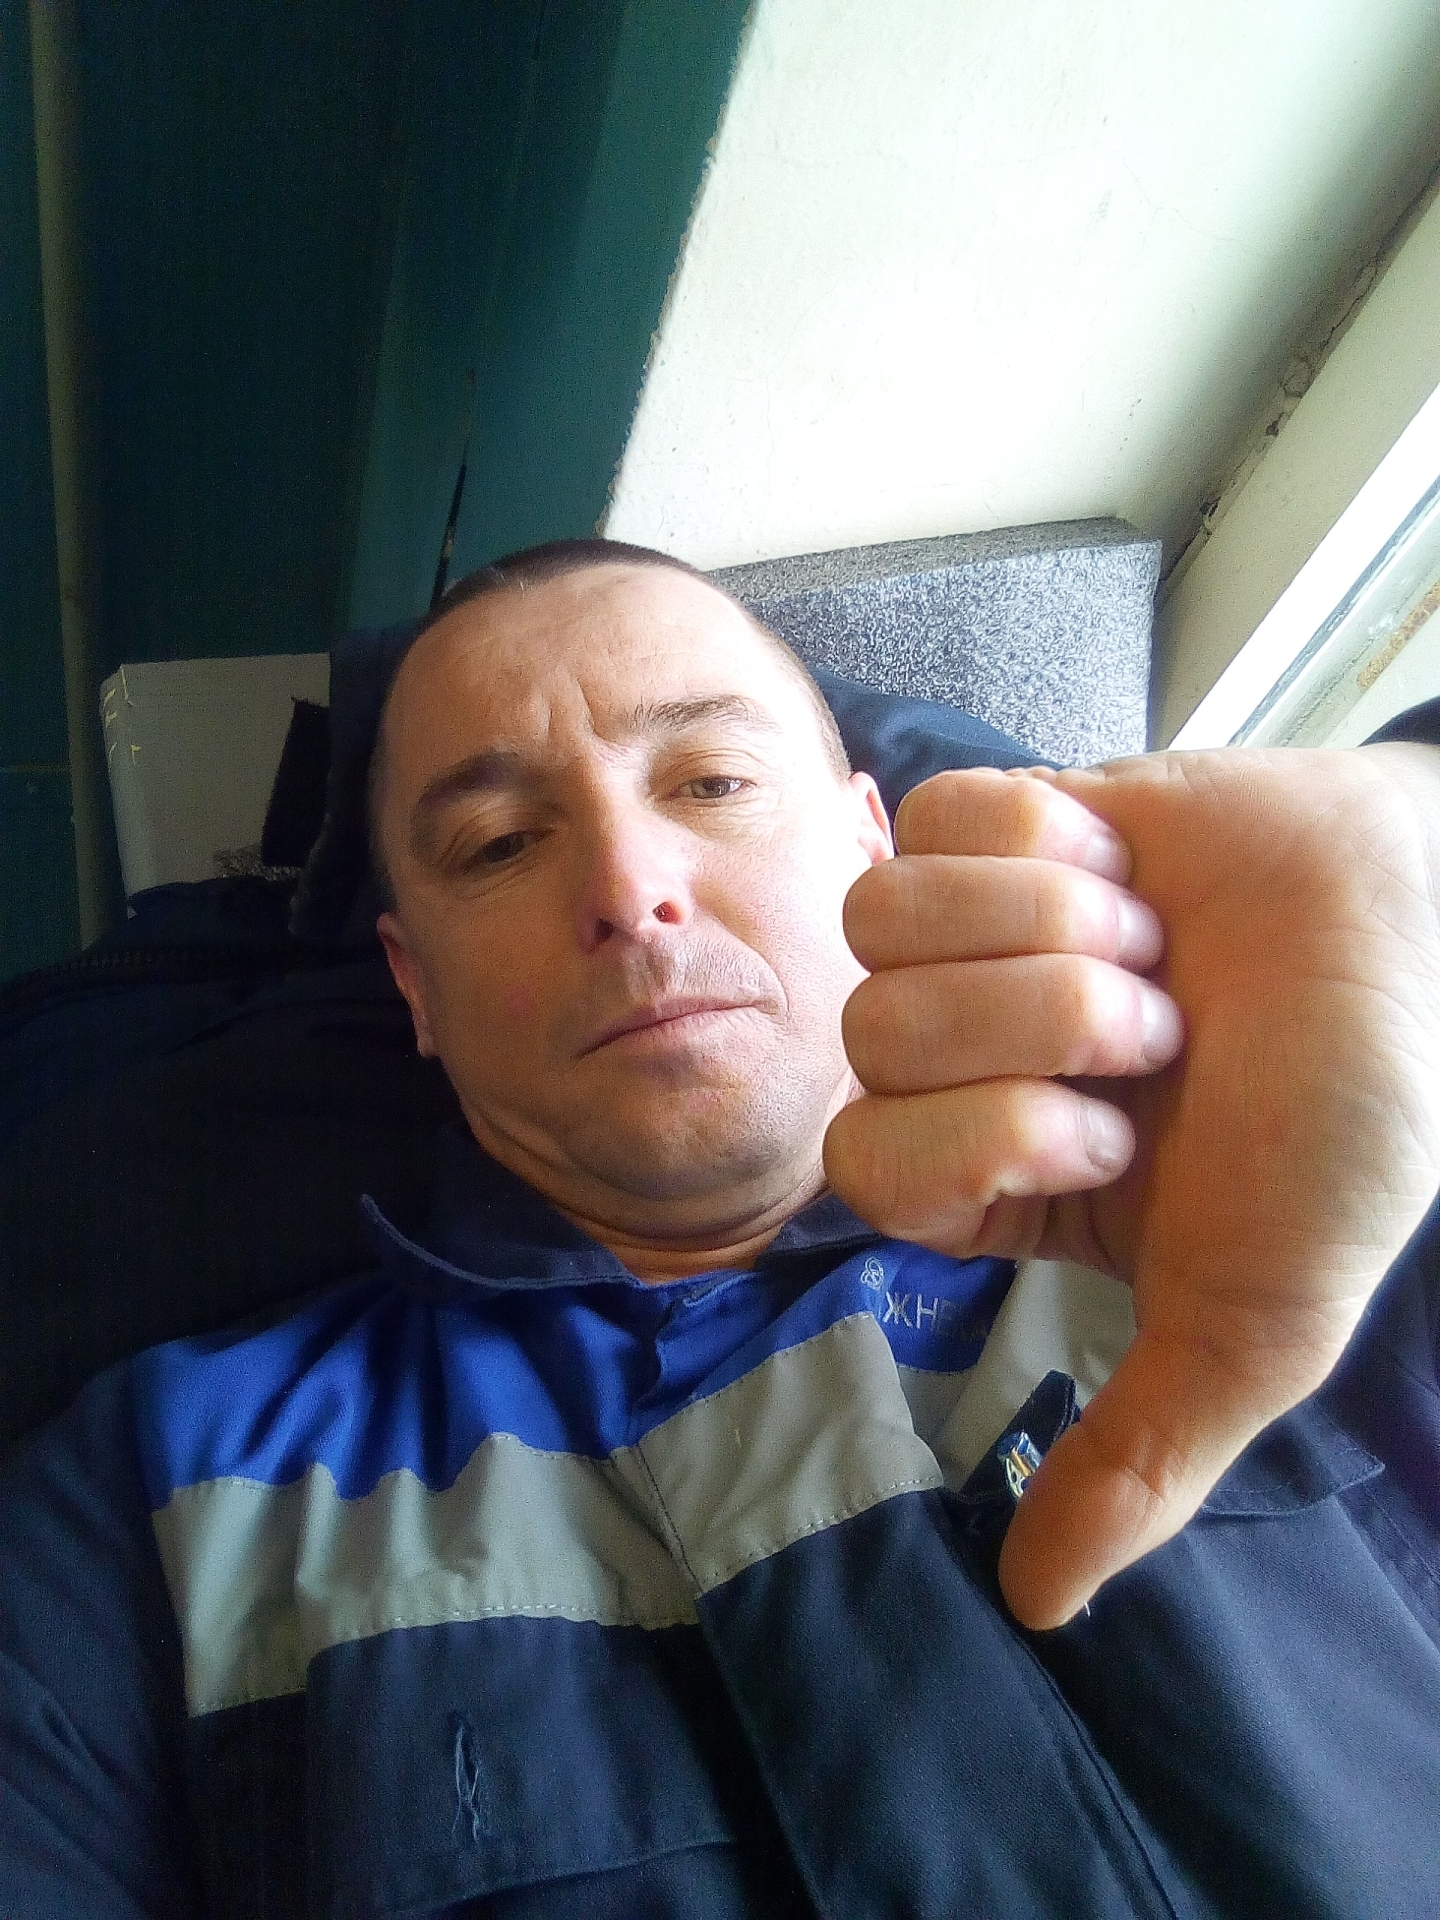
Label: noise